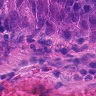
Metastatic tissue present: yes